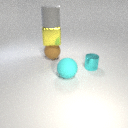
large brown rubber sphere below large yellow metal cube